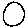
Label: circle